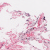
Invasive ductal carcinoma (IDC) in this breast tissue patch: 0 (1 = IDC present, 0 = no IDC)